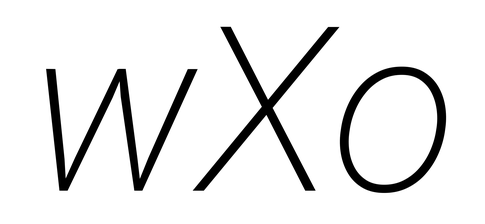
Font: Roboto-Italic_ExtraLight_Italic